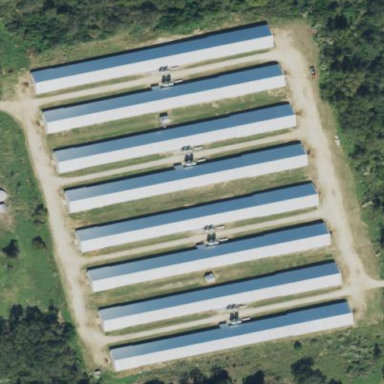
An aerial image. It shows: Poultry farmyard is depicted in the image.